Field crop: maize
Growth stage: 2
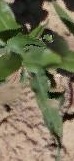
Species: maize